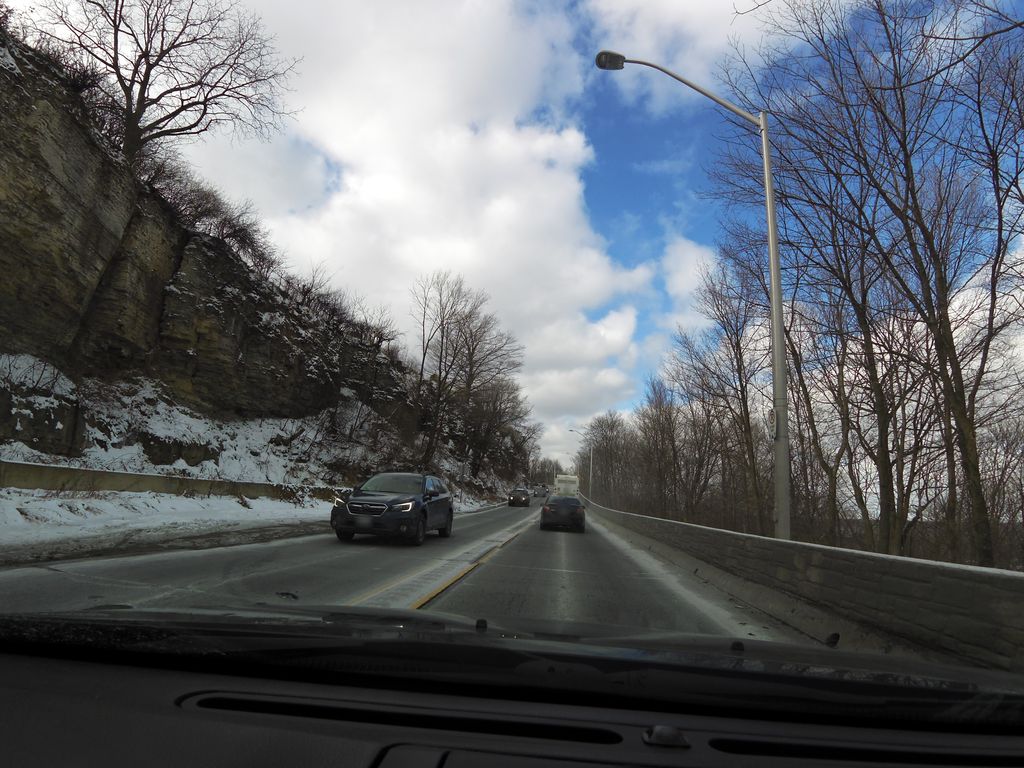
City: hamilton